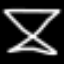
Label: hourglass